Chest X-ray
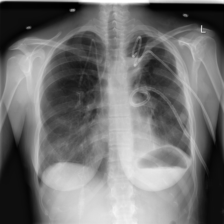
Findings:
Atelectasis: negative
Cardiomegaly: negative
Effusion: negative
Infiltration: negative
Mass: negative
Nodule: negative
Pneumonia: negative
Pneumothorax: negative
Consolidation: negative
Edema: negative
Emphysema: negative
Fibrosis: negative
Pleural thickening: negative
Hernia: negative